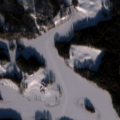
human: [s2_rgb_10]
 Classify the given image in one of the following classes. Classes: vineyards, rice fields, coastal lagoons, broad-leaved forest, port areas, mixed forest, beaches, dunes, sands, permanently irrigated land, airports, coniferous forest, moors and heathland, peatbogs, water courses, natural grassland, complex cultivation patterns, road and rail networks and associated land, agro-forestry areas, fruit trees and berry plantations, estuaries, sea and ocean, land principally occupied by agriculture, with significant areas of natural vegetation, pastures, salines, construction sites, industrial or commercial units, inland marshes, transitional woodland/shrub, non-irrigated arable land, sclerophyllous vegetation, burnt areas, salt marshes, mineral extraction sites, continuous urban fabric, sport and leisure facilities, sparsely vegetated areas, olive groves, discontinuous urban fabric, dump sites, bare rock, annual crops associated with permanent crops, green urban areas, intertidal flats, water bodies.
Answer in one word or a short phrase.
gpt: land principally occupied by agriculture, with significant areas of natural vegetation, coniferous forest, mixed forest, water bodies